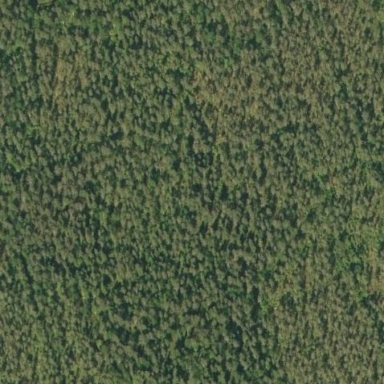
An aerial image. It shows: Needle-leaved woodland.